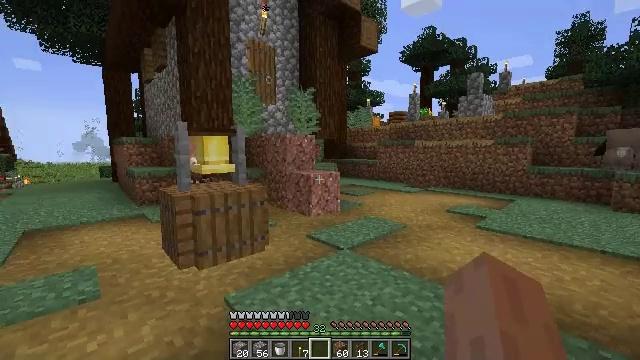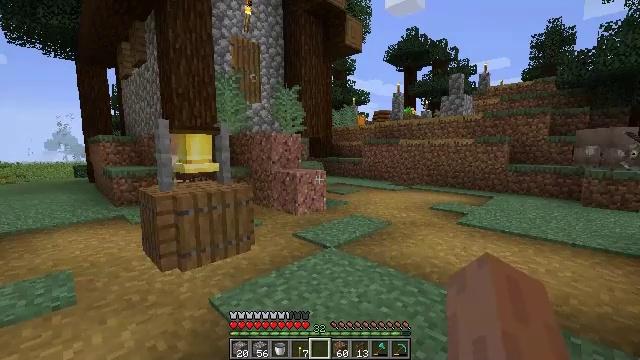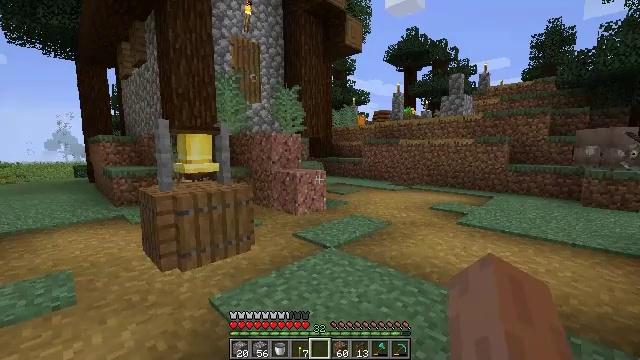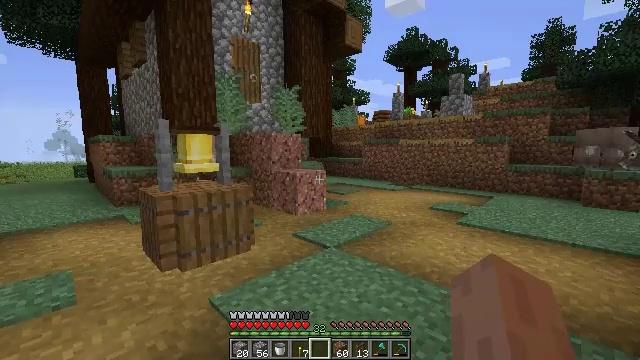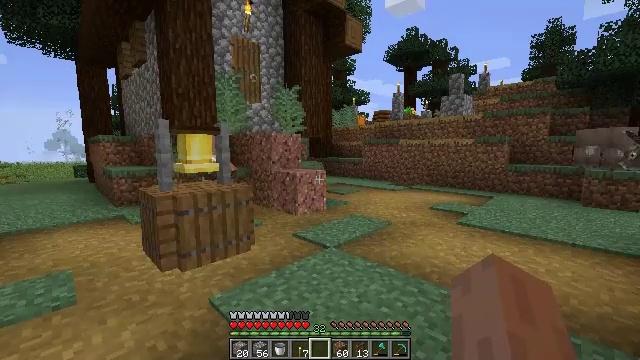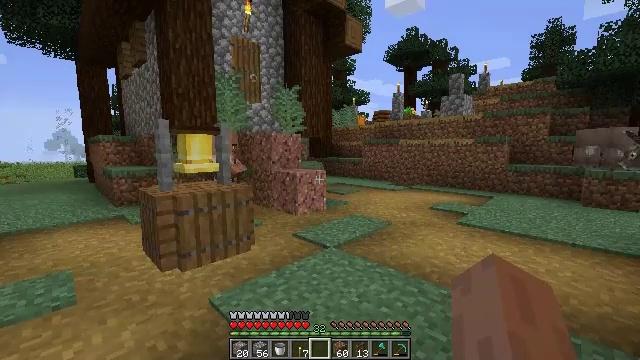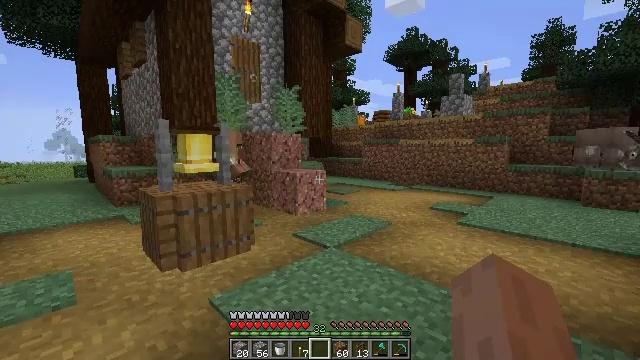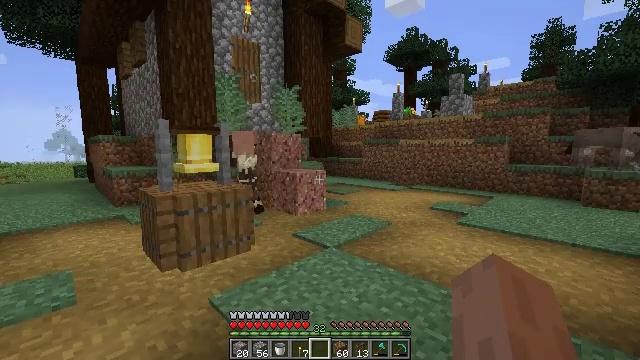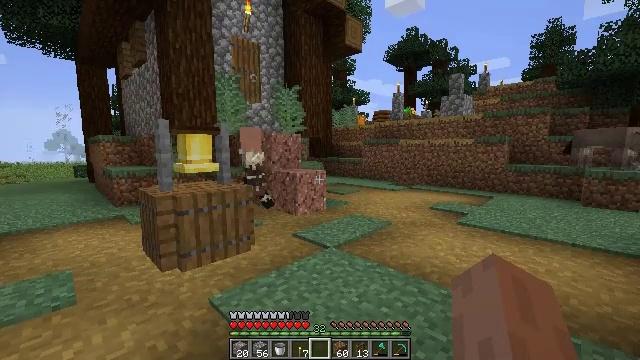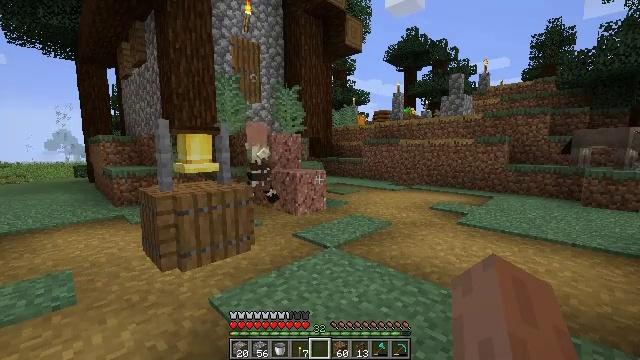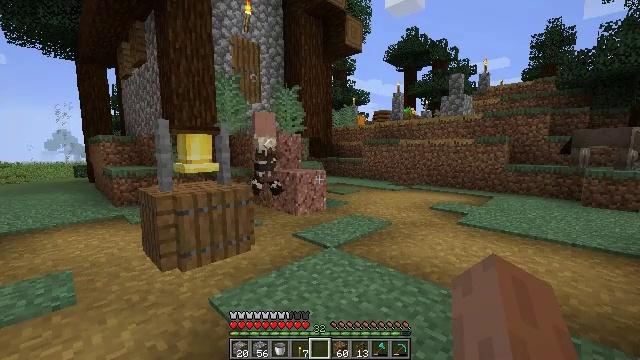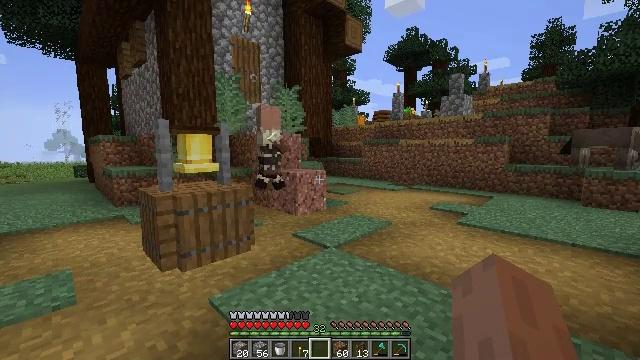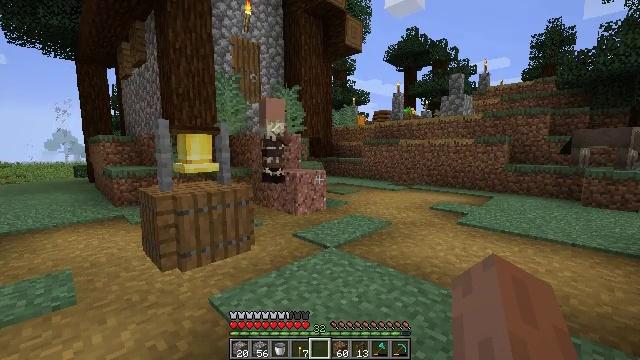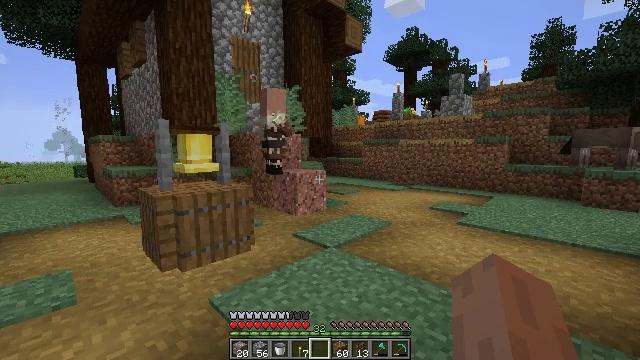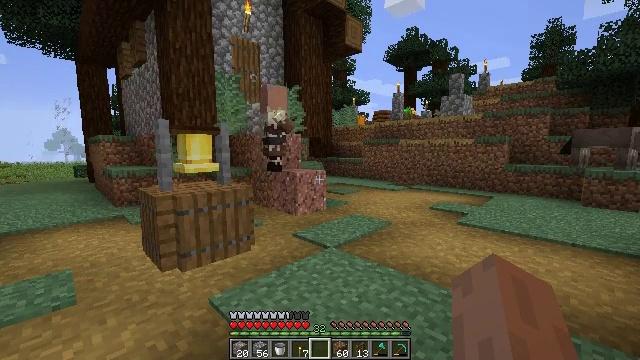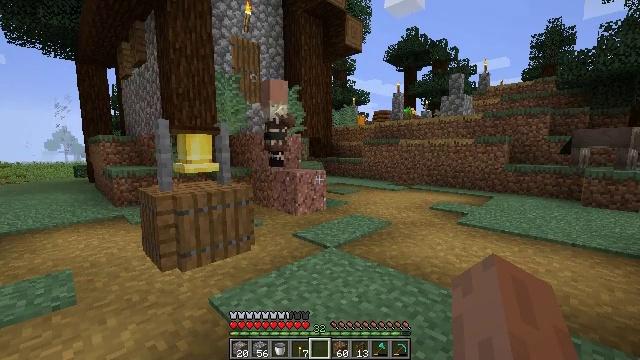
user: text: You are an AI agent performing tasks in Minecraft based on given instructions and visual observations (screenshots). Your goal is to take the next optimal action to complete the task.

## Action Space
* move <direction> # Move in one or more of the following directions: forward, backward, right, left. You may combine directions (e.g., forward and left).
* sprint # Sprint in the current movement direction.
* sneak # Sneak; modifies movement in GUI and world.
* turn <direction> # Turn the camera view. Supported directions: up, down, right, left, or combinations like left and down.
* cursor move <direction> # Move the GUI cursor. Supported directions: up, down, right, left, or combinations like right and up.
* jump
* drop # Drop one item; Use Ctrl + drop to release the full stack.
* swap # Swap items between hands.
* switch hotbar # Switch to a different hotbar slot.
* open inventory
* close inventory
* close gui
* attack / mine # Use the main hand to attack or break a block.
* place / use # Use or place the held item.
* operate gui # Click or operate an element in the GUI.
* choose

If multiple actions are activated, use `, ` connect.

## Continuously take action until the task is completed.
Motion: motion action
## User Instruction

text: Collect the composter for reuse.
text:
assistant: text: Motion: turn right
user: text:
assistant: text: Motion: no_op
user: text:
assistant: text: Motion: no_op
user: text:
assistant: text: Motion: no_op
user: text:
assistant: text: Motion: no_op
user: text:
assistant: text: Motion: no_op
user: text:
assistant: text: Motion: no_op
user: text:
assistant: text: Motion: no_op
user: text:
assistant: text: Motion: no_op
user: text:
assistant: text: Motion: no_op
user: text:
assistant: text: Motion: no_op
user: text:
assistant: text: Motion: no_op
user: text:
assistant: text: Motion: no_op
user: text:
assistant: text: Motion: no_op
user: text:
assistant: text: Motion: no_op
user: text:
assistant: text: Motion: no_op
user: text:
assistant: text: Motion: no_op
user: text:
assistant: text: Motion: no_op
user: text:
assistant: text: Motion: no_op
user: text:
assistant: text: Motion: no_op
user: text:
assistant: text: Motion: no_op
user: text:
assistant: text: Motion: no_op
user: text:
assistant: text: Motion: no_op
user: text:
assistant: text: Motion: no_op
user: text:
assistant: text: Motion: no_op
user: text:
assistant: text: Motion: no_op
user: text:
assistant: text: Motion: no_op
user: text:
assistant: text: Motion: no_op
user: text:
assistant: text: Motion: no_op
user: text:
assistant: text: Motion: no_op